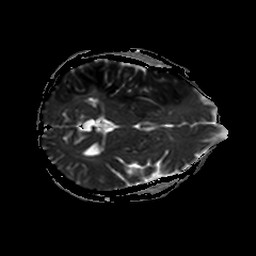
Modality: ADC
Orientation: axial
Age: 57
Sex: male
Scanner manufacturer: philips
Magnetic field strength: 3 T
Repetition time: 3.206 s
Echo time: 0.076 s